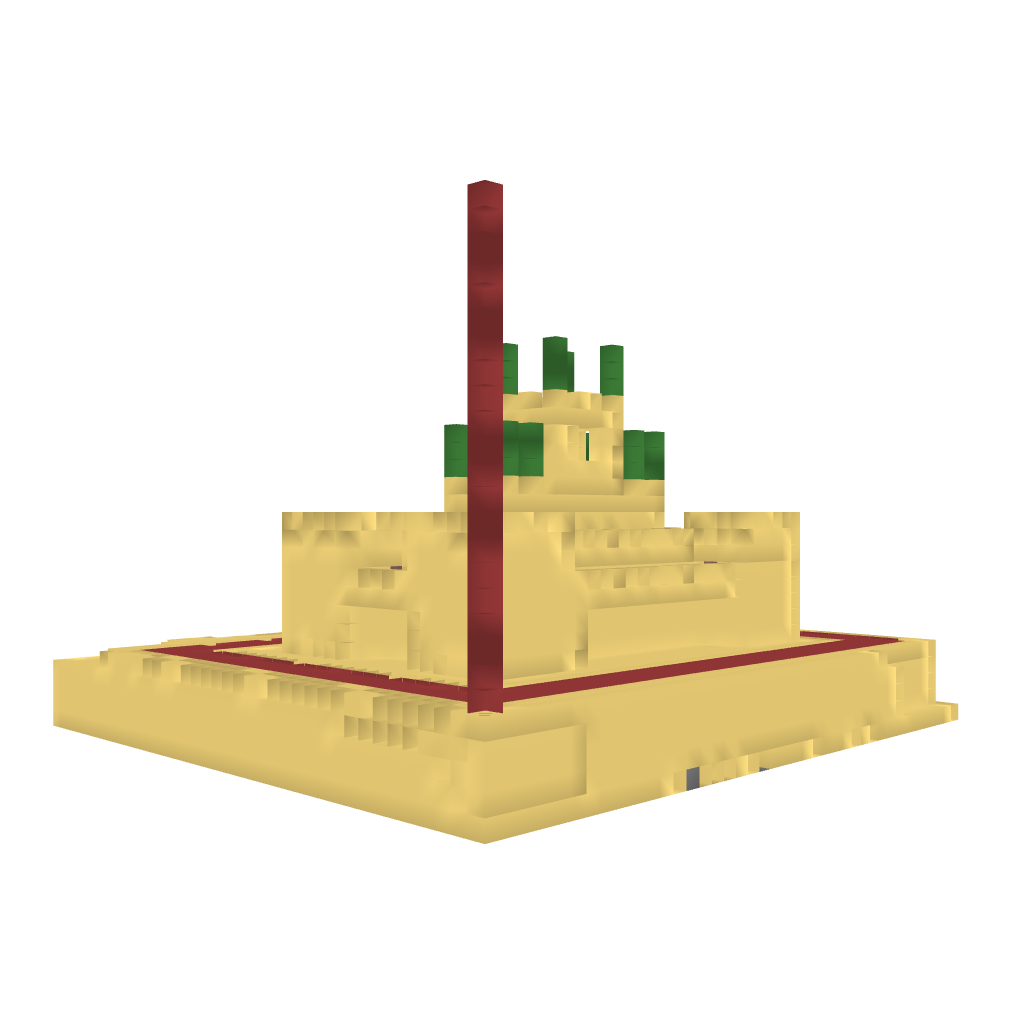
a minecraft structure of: sand castle bad low quality